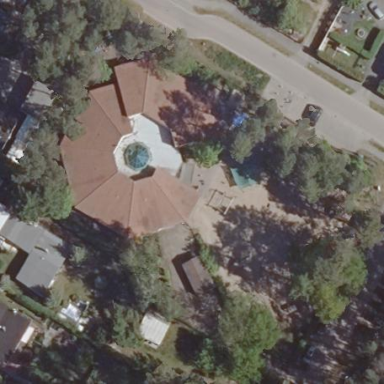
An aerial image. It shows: Kindergarten.